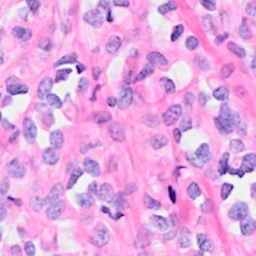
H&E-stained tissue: Breast